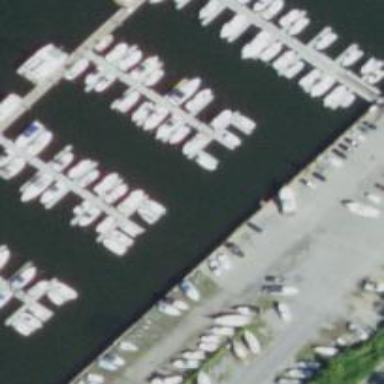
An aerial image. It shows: Pier with mooring facilities.